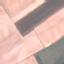
Label: AnnualCrop